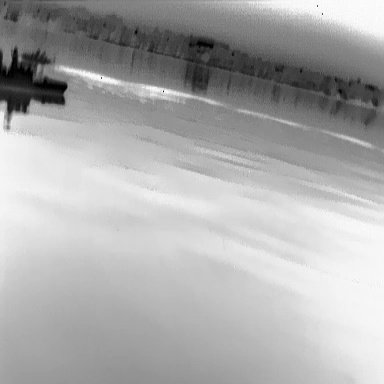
There are two objects shown in the infrared image, including a warship, and a canoe.